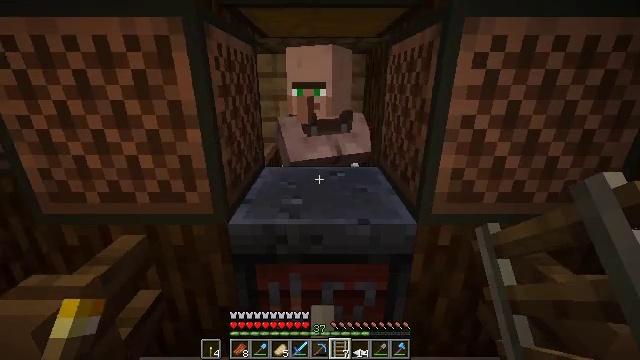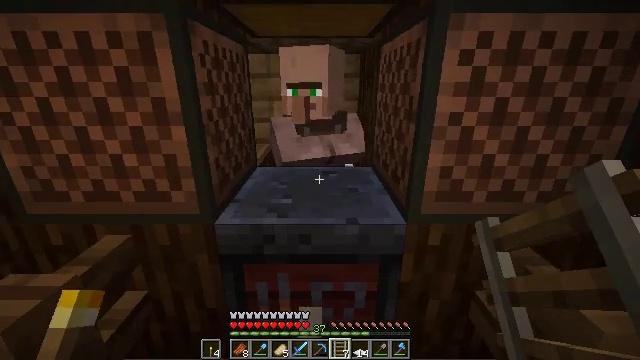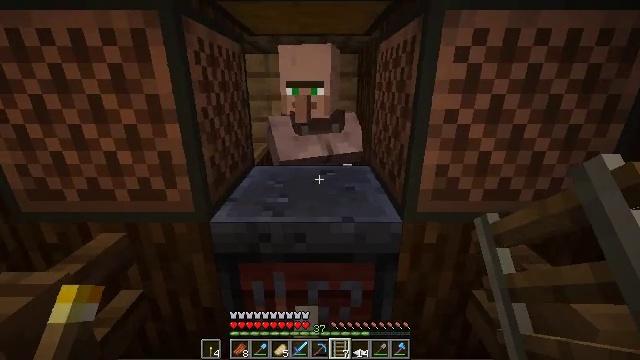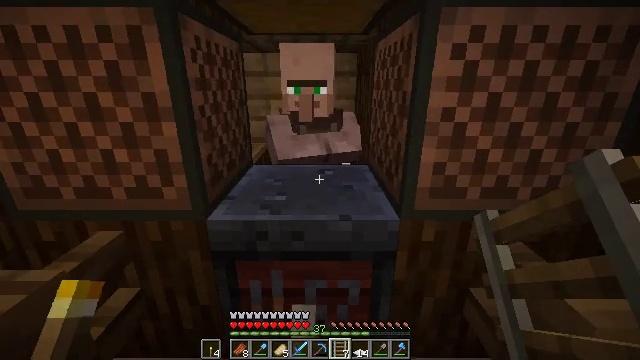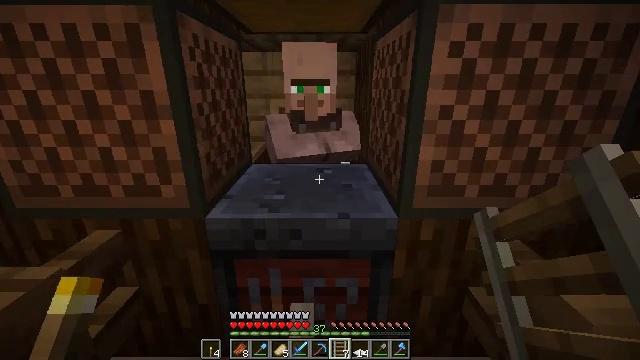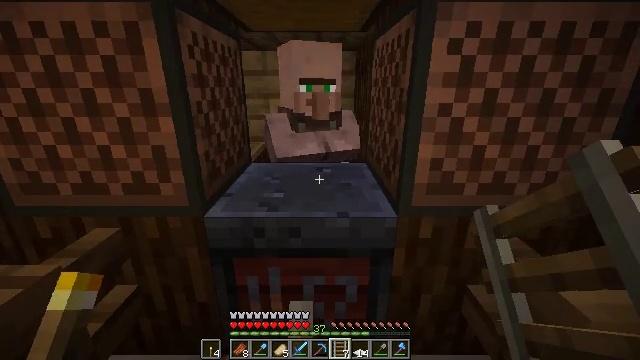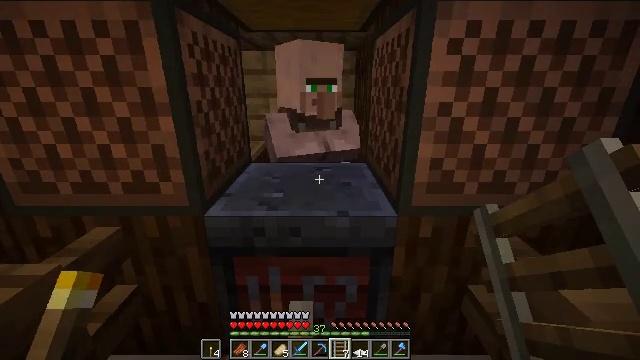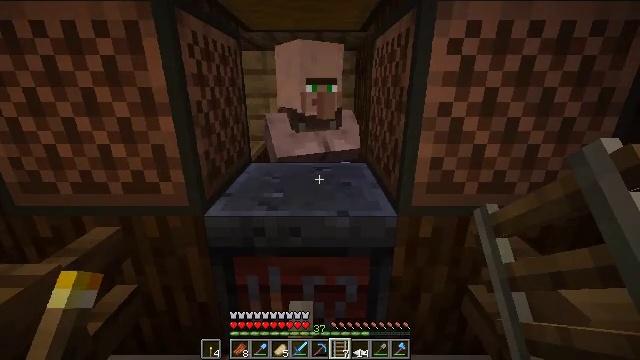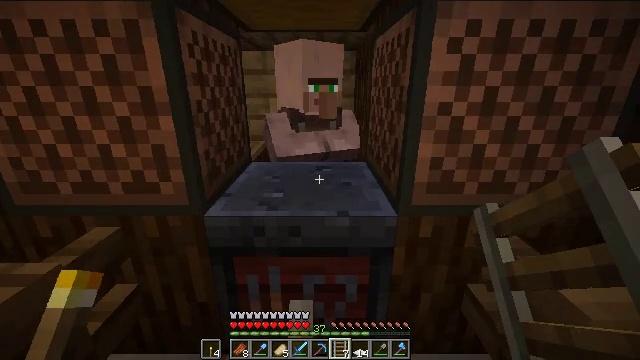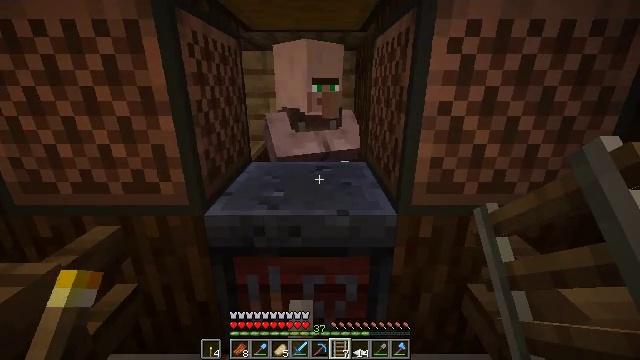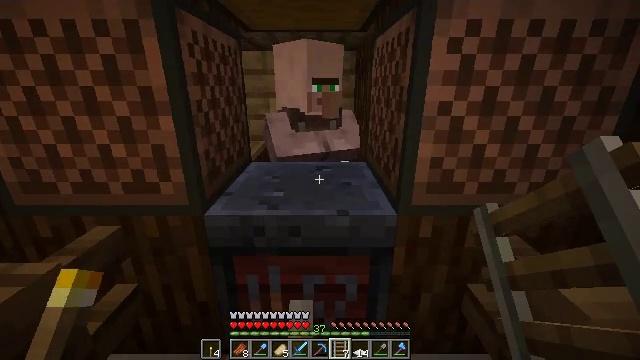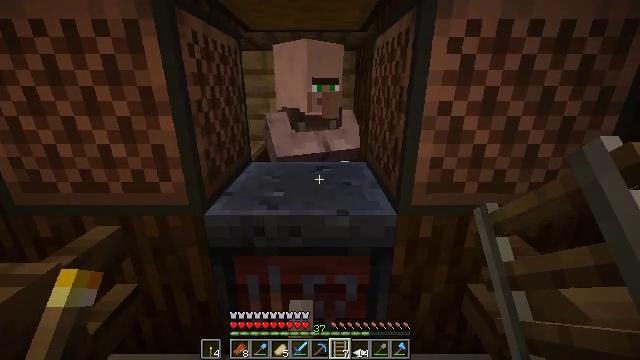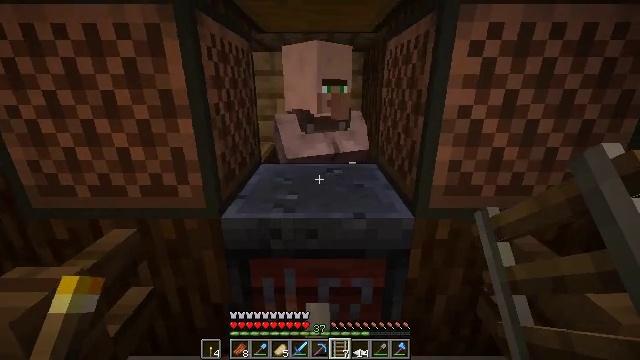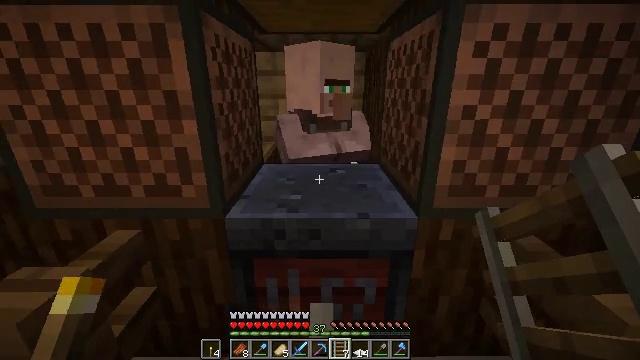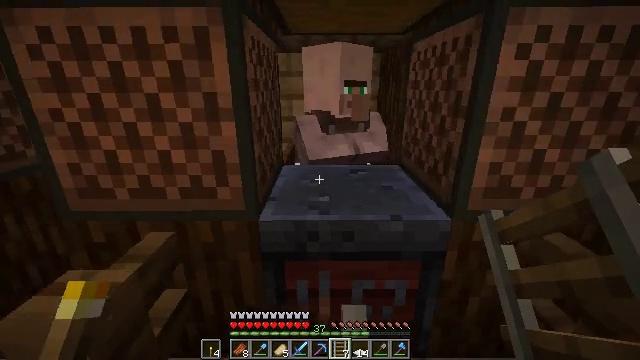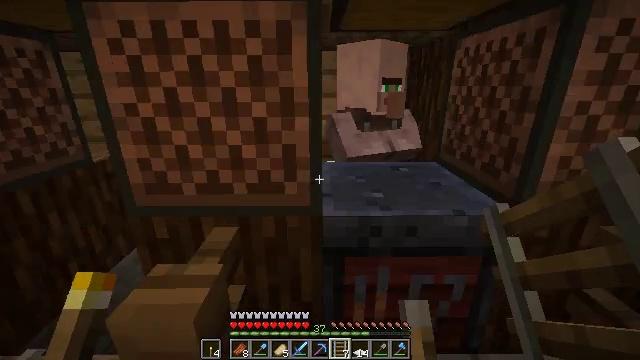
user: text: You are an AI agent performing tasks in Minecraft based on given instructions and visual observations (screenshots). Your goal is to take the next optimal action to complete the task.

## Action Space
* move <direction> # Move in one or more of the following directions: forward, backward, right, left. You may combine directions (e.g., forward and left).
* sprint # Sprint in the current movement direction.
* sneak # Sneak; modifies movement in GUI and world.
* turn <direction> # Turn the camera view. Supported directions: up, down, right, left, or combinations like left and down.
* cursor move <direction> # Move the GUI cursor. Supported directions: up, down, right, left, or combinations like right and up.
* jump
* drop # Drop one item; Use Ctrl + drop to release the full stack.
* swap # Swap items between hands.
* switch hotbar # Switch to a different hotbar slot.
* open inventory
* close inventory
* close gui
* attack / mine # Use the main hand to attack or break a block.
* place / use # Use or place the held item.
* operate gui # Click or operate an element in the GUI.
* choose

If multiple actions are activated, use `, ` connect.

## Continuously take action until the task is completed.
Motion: motion action
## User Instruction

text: Mine block lever.
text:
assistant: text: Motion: no_op
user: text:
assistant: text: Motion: no_op
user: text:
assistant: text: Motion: no_op
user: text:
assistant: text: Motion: no_op
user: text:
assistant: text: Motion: no_op
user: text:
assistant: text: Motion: no_op
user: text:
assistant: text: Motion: no_op
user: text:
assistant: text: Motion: no_op
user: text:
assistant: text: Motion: no_op
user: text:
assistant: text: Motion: no_op
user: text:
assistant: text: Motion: no_op
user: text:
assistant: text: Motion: move left
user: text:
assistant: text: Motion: move left
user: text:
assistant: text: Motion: move left
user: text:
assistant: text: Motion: move left
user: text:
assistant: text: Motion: move left
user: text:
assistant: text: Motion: move left
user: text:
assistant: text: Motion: move left
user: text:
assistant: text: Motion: move left
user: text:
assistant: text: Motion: move left
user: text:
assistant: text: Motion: move left
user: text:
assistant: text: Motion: move left
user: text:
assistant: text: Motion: move left
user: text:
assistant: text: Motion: move left, turn left
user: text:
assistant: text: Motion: move left, turn left
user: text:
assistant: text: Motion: move left, turn left
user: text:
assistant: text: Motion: move left, turn left
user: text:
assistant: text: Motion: move left
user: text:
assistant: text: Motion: move left
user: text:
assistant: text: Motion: move left